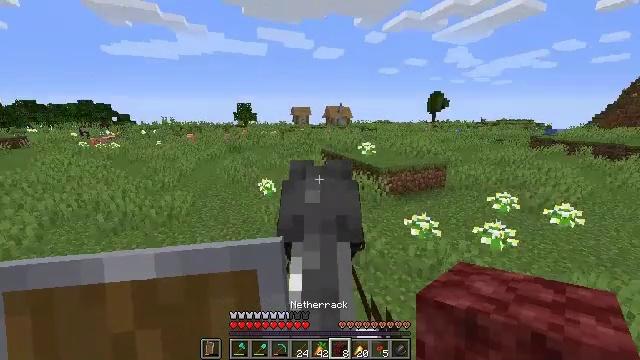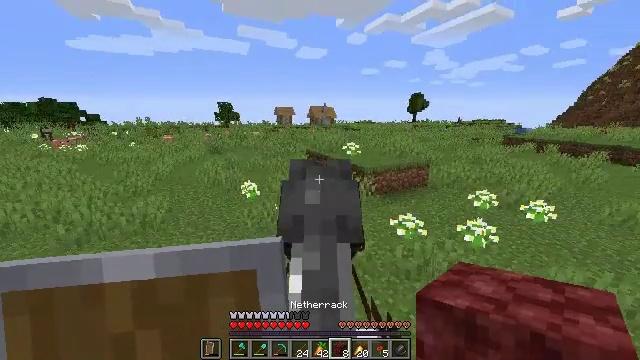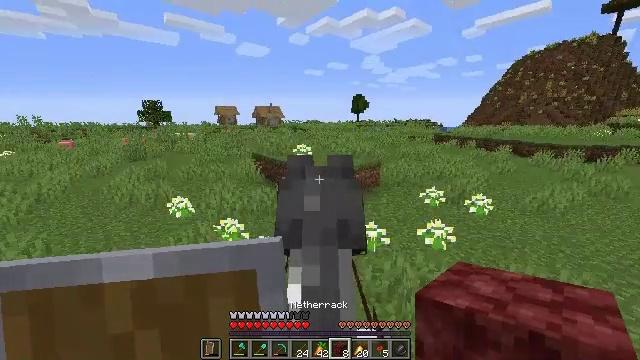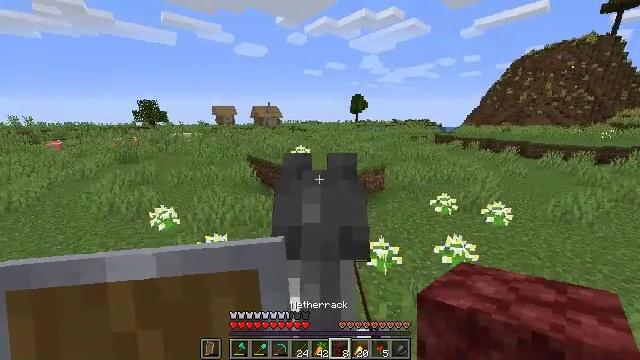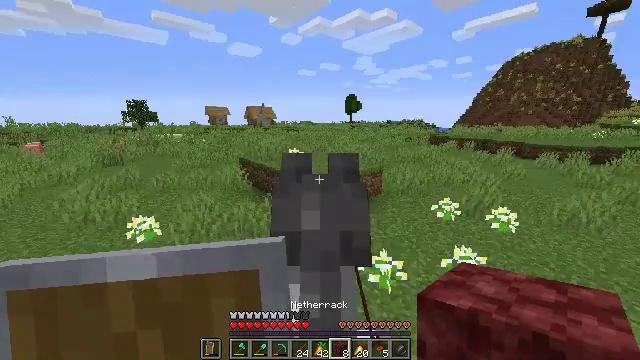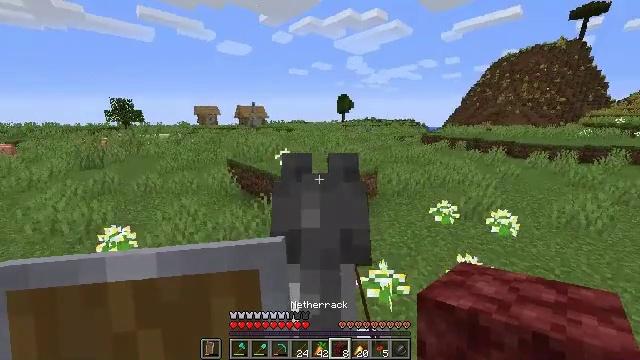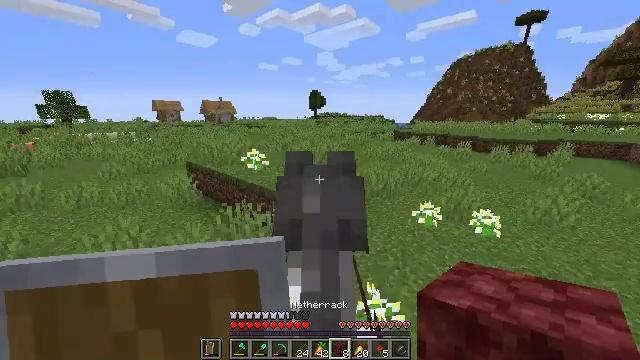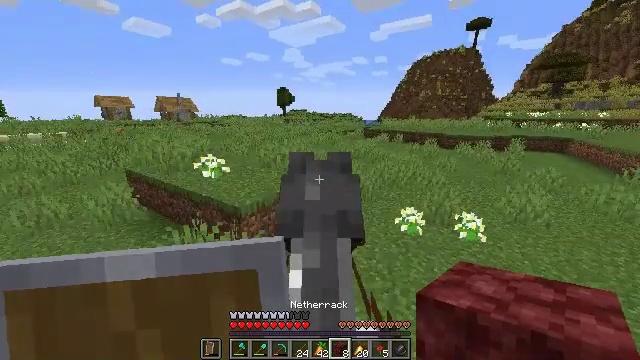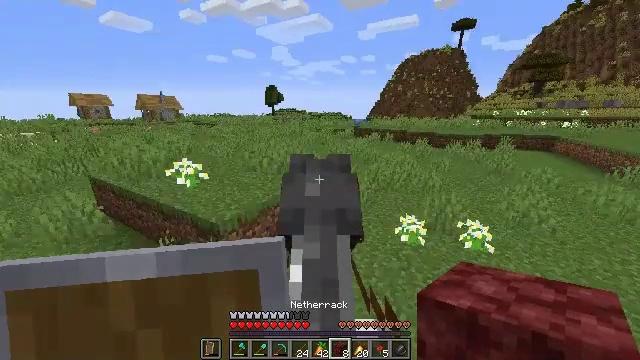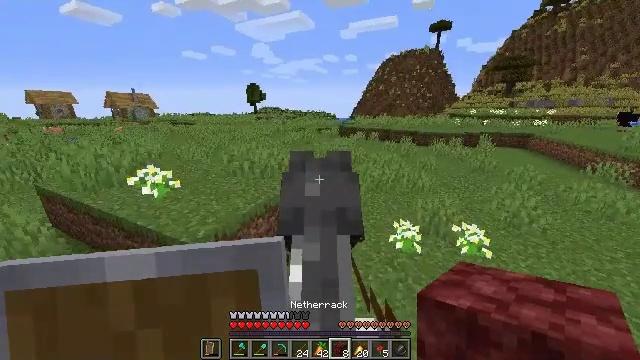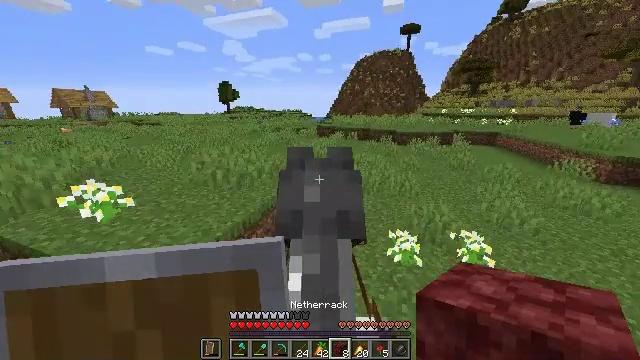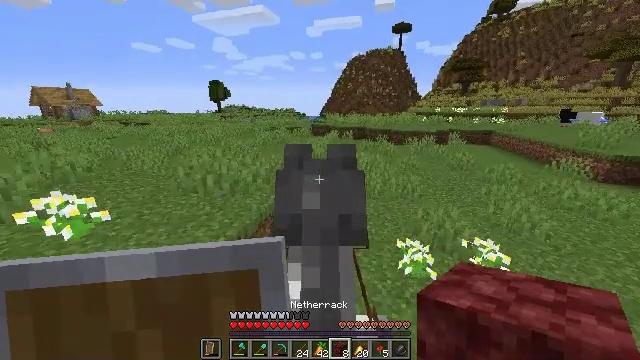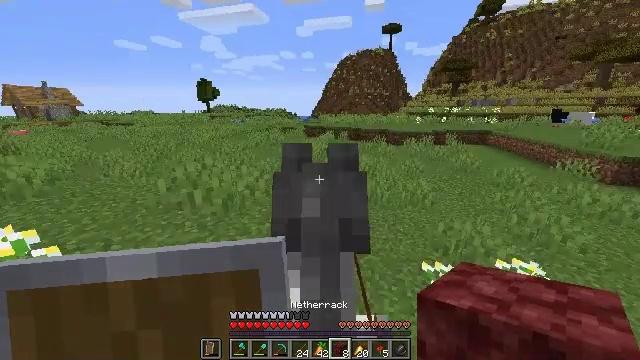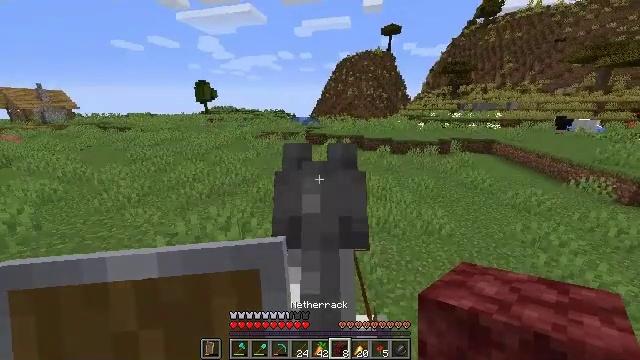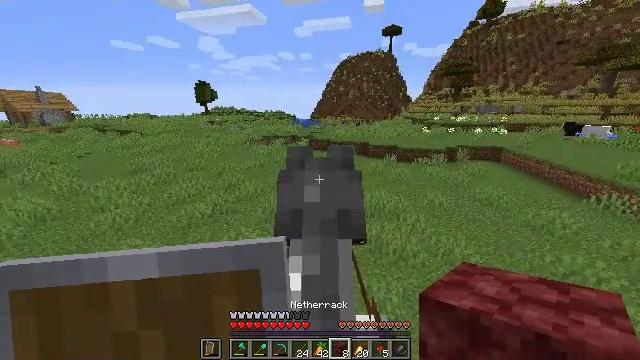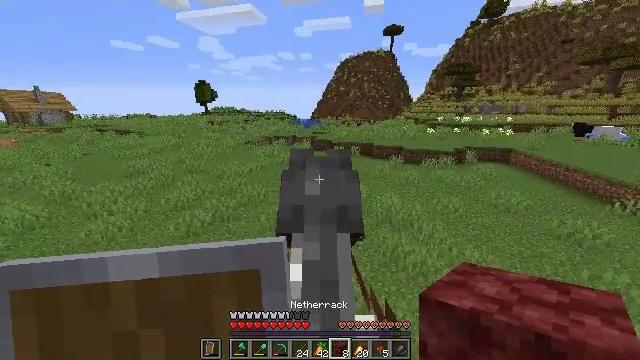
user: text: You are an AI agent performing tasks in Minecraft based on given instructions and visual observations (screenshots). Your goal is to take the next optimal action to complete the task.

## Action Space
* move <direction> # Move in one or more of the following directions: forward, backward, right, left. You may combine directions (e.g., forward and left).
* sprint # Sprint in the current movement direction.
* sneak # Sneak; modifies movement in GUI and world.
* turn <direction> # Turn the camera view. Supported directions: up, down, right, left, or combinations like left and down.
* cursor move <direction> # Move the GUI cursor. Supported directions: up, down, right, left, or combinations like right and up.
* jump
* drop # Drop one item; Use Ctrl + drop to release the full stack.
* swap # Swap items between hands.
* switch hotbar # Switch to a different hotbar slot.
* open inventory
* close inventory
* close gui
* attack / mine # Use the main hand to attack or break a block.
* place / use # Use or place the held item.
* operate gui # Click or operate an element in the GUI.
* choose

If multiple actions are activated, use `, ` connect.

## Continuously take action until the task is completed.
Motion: motion action
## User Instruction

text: Collect the brewing stand for reuse.
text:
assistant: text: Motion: move forward, sprint, turn right
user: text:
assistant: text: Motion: move forward, sprint
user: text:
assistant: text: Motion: move forward, sprint
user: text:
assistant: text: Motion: move forward, sprint, turn right
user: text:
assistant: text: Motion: move forward, sprint, turn right
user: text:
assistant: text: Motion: move forward, sprint, turn right
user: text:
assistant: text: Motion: move forward, sprint, turn right
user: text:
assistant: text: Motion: move forward and move left, sprint, turn right
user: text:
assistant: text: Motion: move forward and move left, sprint, turn right
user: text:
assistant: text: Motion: move forward and move left, sprint, turn right
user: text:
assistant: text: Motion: move forward and move left, sprint, turn right
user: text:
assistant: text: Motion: move forward and move left, sprint
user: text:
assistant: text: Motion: move forward and move left, sprint
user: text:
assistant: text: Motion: move forward and move left, sprint
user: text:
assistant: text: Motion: move forward and move left, sprint
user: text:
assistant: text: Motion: move forward and move left, sprint, turn left
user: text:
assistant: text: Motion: move forward and move left, sprint, turn left
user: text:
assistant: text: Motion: move forward and move left, sprint, turn left
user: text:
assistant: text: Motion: move forward and move left, sprint, turn left
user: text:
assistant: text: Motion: move forward and move left, sprint, turn left
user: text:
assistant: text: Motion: move forward, sprint, turn left
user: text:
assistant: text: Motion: move forward, sprint, turn left
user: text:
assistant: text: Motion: move forward
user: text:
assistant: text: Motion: move forward
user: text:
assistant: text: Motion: move forward
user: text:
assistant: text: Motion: move forward
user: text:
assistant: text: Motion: move forward, switch to hotbar 1
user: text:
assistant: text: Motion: move forward, switch to hotbar 1
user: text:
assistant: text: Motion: move forward, switch to hotbar 1
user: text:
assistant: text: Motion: move forward